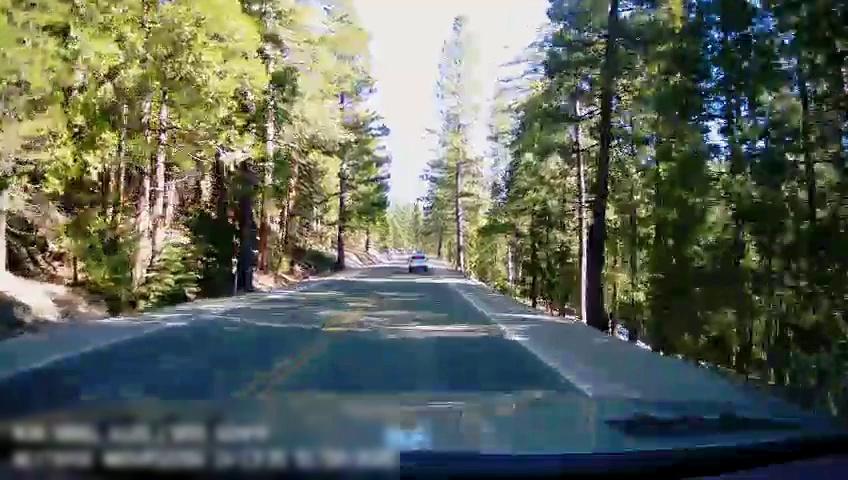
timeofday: Day
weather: Sunny
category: Drivable Space
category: Vehicles | SUV
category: Lanes | Current Lane